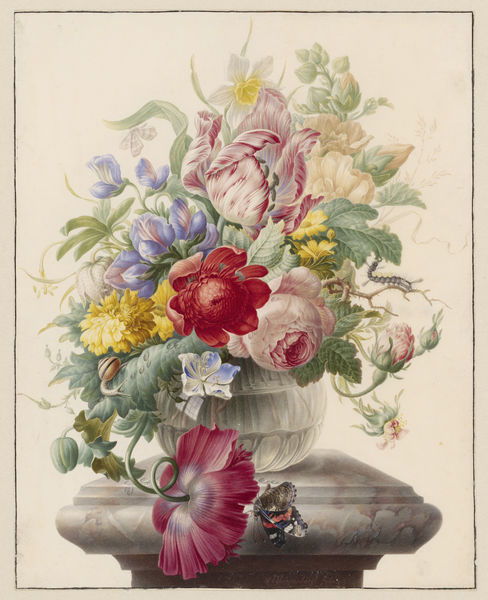
Titel: Bloemen in vaas met Atalanta
Künstler: Herman Henstenburgh
Standort: Amsterdam
Institution: Rijksmuseum
Schlagwörter: blau, blätter, gelb, blumen, marmor, säule, zeichnung, blüten, rose, rosen, rot, tiere, malerei, stein, rosa, stilleben, vase, papier, farben, strauss, gesteck, blumenstrauß, wasserfarben, stengel, druck, kornblumen, schmetterling, schnecke, ranunkel, kornblume, raupe, falter, kringel, chrysantheme, ranunkeln, vilolett, straß